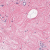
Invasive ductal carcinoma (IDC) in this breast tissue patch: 0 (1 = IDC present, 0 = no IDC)